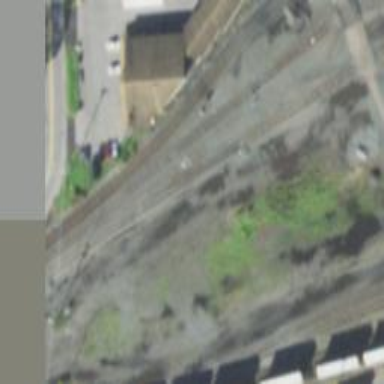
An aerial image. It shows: Railway track.